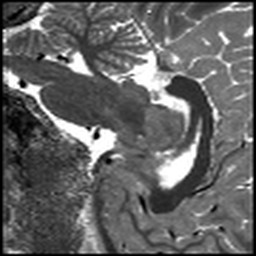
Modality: T1map
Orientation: sagittal
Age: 19
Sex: female